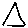
Label: triangle